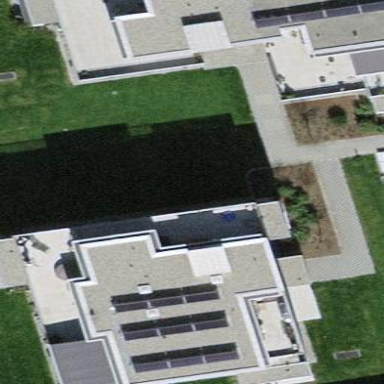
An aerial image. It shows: Building.